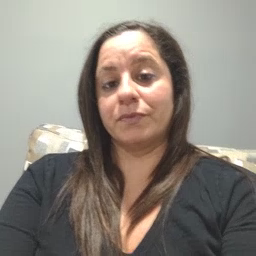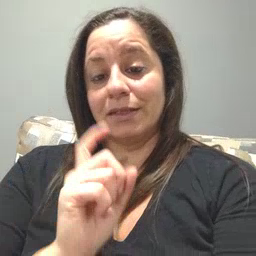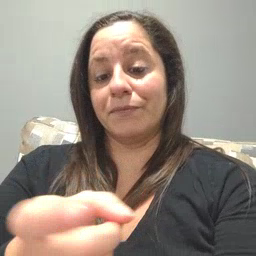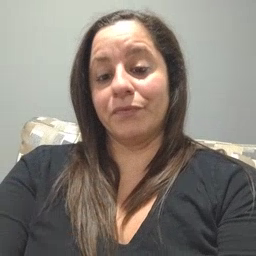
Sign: gift